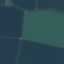
Land use / land cover: AnnualCrop